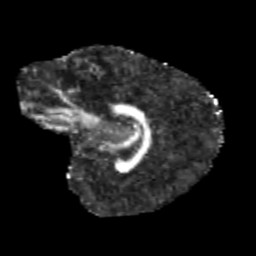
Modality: FA
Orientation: sagittal
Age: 10
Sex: male
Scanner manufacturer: siemens
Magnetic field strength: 3 T
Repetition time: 3.8 s
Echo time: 0.07 s